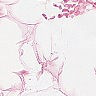
Metastatic tissue present: no